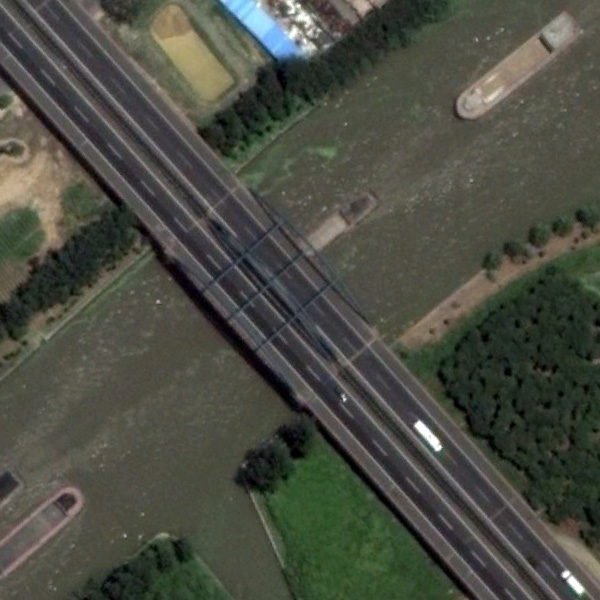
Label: Bridge